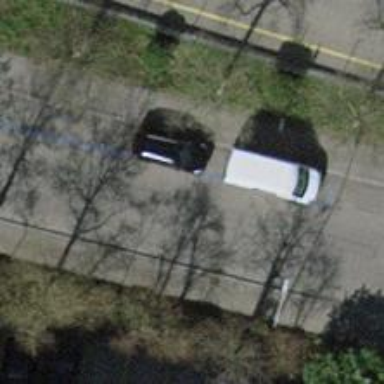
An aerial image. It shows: Parking lane.